Question: I searched on StackOverflow for this but nothing seemed to be exactly the same as this problem. On my website, there is some unexpected 'padding' at the bottom of the page. This padding varies depending on the browser you are using. It's hard to show a decent comparison but here's an image nonetheless:

Here's the code:
'''
body{
background-color:blue;
}
#main::before{
width:900px;
height:113px;
content: " ";
position:absolute;
top:-113px;
left:0px;
background-image: url('http://i.stack.imgur.com/7DE7i.png');
background-repeat: no-repeat;
}
#main{
position: absolute;
top: 50%;
left: 50%;
width:900px;
margin-top:100px;
margin-bottom:150px;
background-image: url('http://i.stack.imgur.com/zZCB2.png');
background-repeat: repeat-y;
height:80%;
margin-right: -50%;
text-align:center;
transform: translate(-50%, -50%);
}
#main::after{
width:900px;
height:100px;
content: " ";
position:absolute;
bottom:-100px;
left:0px;
background-image: url('http://i.stack.imgur.com/DVJAq.png');
background-repeat: no-repeat;
}
'''
'''
<body>
<div id="main"></div>
</body>
'''
I'm guessing it's to do with the margin/padding/positioning, but as you can tell, that's pretty much the entirety of the code. What is causing this, and how is it fixed? Or are there any alternative ways to format my images and get the same result without the problem?
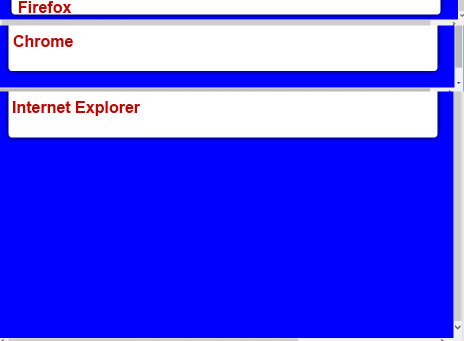
Answer: I'm pretty sure your culprit here is this style: 'transform: translate(-50%, -50%);'
Change this style to this: 'transform: translateX(-50%);' and then change your 'top' definition to 'top:113px;' to match your '::before' height.
'''
#main{
position: absolute;
top: 113px; /*matching ::before height*/
left: 50%;
width:900px;
margin-top:100px;
/*margin-bottom:150px;*/
background-image: url('http://www.thefunnyzone.co.uk/images/body.png');
background-repeat: repeat-y;
height:80%;
margin-right: -50%;
text-align:center;
transform: translateX(-50%);
}
'''
See this <URL>.
In regards to the 'translate' property - the original space occupied by the element will remain intact, as if the element hasn't moved